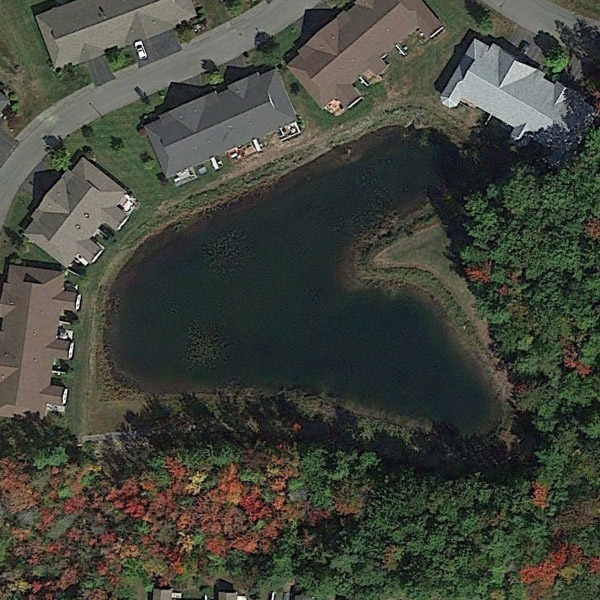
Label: Pond